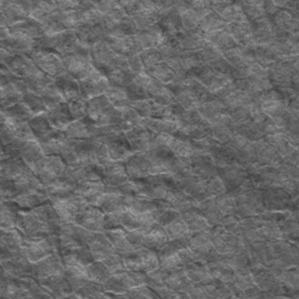
Label: frost